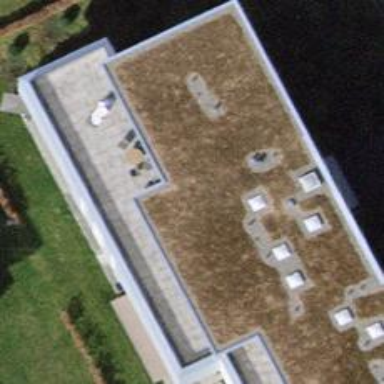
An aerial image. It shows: Residential building with flat white roof.